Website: home-depot
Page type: receipt
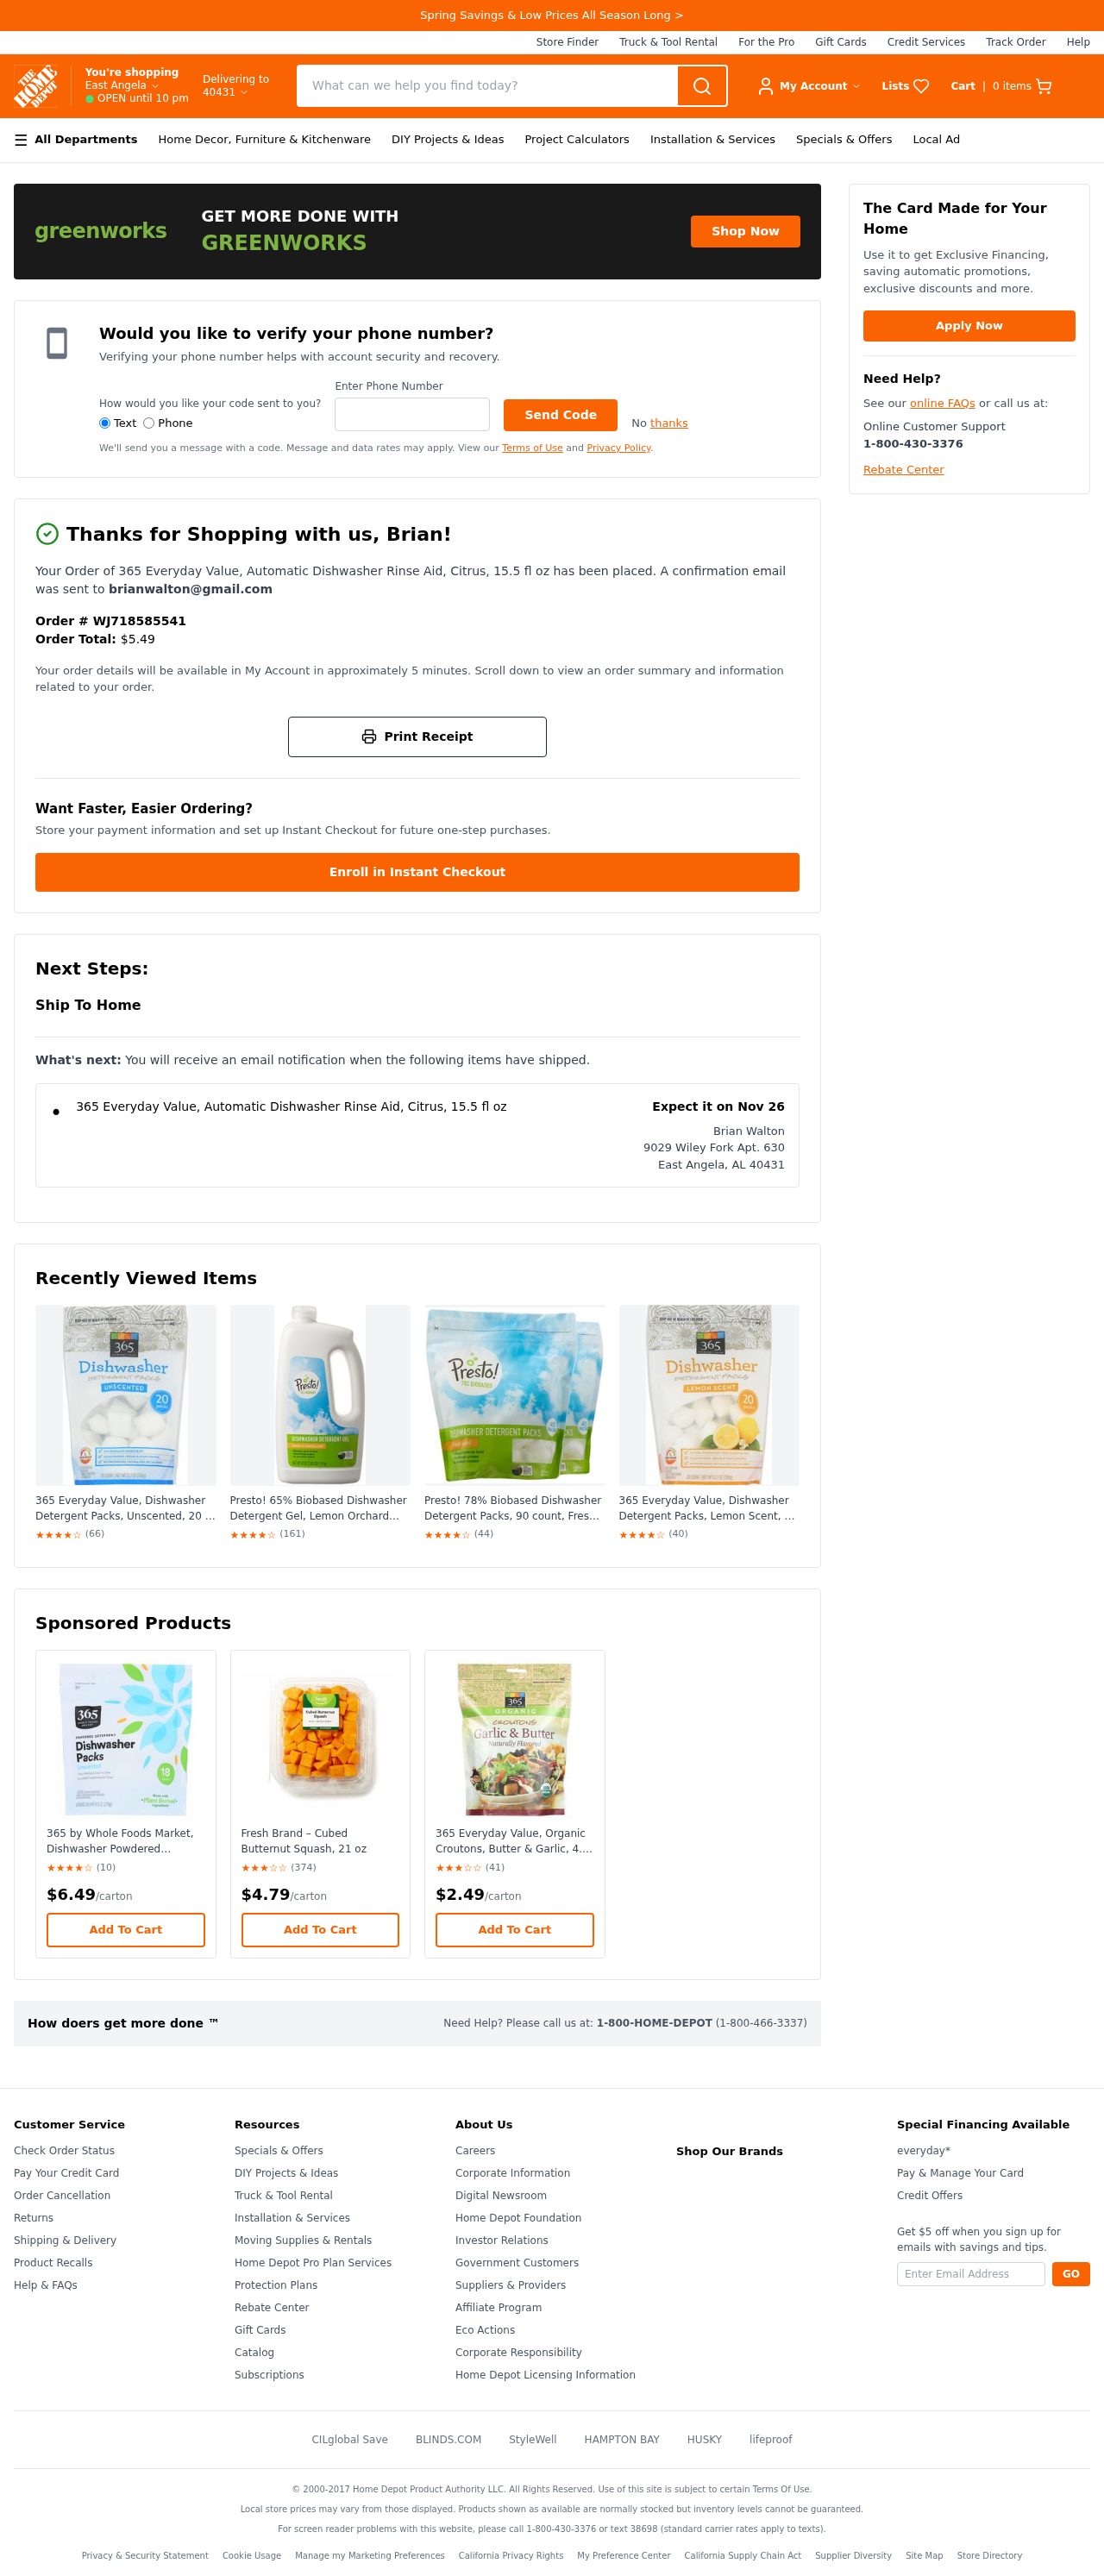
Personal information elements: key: PII_CITY
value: East Angela
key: PII_CITY_STATE_ZIP
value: East Angela, AL 40431
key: PII_EMAIL
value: brianwalton@gmail.com
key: PII_FIRSTNAME
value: Brian
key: PII_FULLNAME
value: Brian Walton
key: PII_PHONE
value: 7605815613
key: PII_POSTCODE
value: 40431
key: PII_STREET
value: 9029 Wiley Fork Apt. 630
Product elements: key: PRODUCT1_NAME
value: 365 Everyday Value, Automatic Dishwasher Rinse Aid, Citrus, 15.5 fl oz
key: PRODUCT2_NAME
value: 365 Everyday Value, Dishwasher Detergent Packs, Unscented, 20 ct (Packaging May Vary)
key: PRODUCT2_RATING
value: ★★★★☆
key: PRODUCT2_NUM_RATINGS
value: (66)
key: PRODUCT3_NAME
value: Presto! 65% Biobased Dishwasher Detergent Gel, Lemon Orchard Scent, 42-ounce bottle
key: PRODUCT3_RATING
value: ★★★★☆
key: PRODUCT3_NUM_RATINGS
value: (161)
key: PRODUCT4_NAME
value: Presto! 78% Biobased Dishwasher Detergent Packs, 90 count, Fresh Scent (2 pack, 45 ct each)
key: PRODUCT4_RATING
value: ★★★★☆
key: PRODUCT4_NUM_RATINGS
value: (44)
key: PRODUCT5_NAME
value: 365 Everyday Value, Dishwasher Detergent Packs, Lemon Scent, 20 ct (Packaging May Vary)
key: PRODUCT5_RATING
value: ★★★★☆
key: PRODUCT5_NUM_RATINGS
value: (40)
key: PRODUCT6_NAME
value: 365 by Whole Foods Market, Dishwasher Powdered Detergent Packs, Unscented, 18 Count
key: PRODUCT6_RATING
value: ★★★★☆
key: PRODUCT6_NUM_RATINGS
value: (10)
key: PRODUCT6_PRICE
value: $6.49
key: PRODUCT7_NAME
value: Fresh Brand – Cubed Butternut Squash, 21 oz
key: PRODUCT7_RATING
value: ★★★☆☆
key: PRODUCT7_NUM_RATINGS
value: (374)
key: PRODUCT7_PRICE
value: $4.79
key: PRODUCT8_NAME
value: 365 Everyday Value, Organic Croutons, Butter & Garlic, 4.5 oz
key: PRODUCT8_RATING
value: ★★★☆☆
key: PRODUCT8_NUM_RATINGS
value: (41)
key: PRODUCT8_PRICE
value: $2.49
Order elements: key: ORDER_NUM_ITEMS
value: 0
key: ORDER_ID
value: WJ718585541
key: ORDER_TOTAL
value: $5.49
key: ORDER_DELIVERY_DATE
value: Expect it on Nov 26